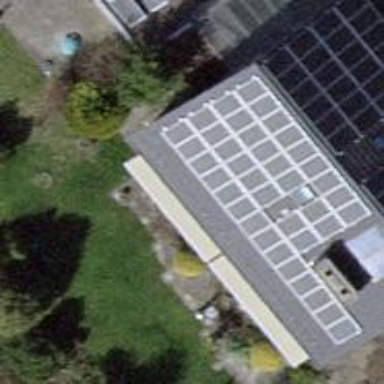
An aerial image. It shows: Solar power generator using photovoltaic method with solar photovoltaic panel types.